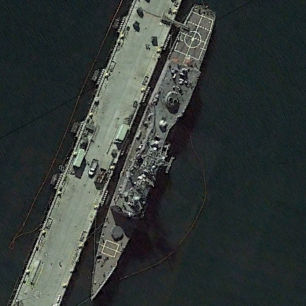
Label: cruiser